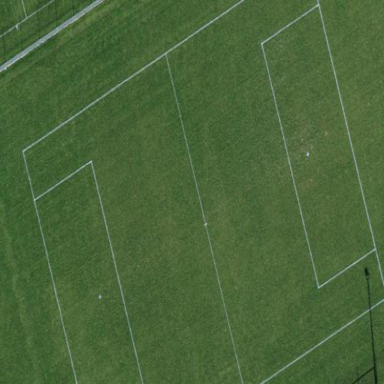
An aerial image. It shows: Soccer pitch for outdoor sports and leisure activities.